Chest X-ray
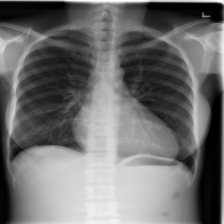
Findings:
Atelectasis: positive
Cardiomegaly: negative
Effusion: negative
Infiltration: positive
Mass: negative
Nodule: negative
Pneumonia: negative
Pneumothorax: negative
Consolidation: negative
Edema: negative
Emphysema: negative
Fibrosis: negative
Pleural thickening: negative
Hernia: negative